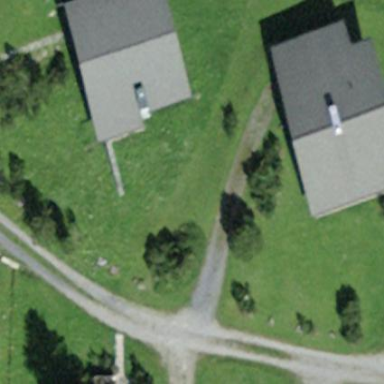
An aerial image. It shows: Detached building.